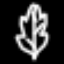
Label: leaf